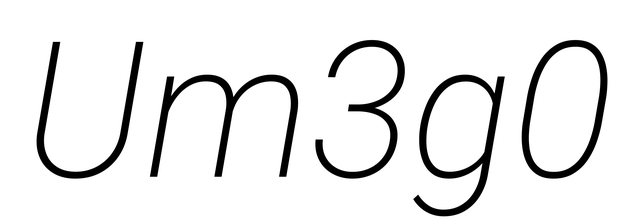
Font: Roboto-Italic_ExtraLight_Italic